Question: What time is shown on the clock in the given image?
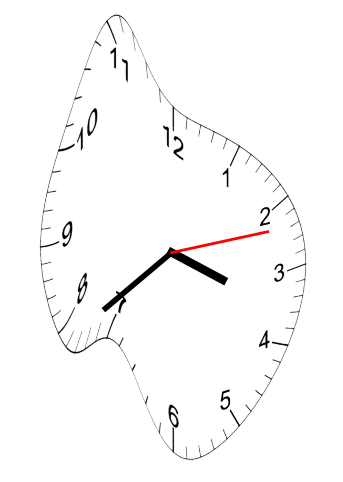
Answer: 03:38:12